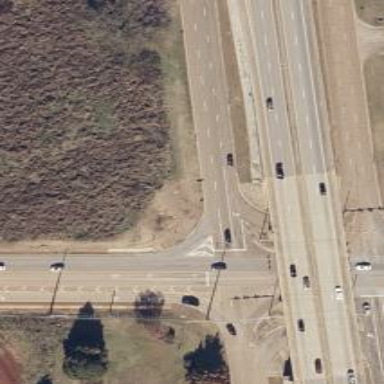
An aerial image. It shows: Secondary link road.